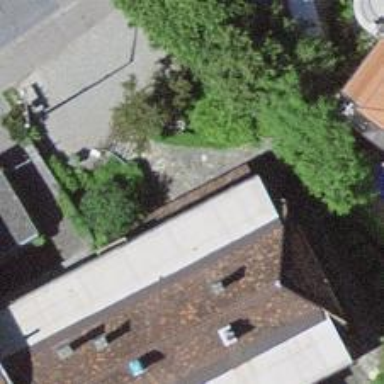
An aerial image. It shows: Restaurant.